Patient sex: M
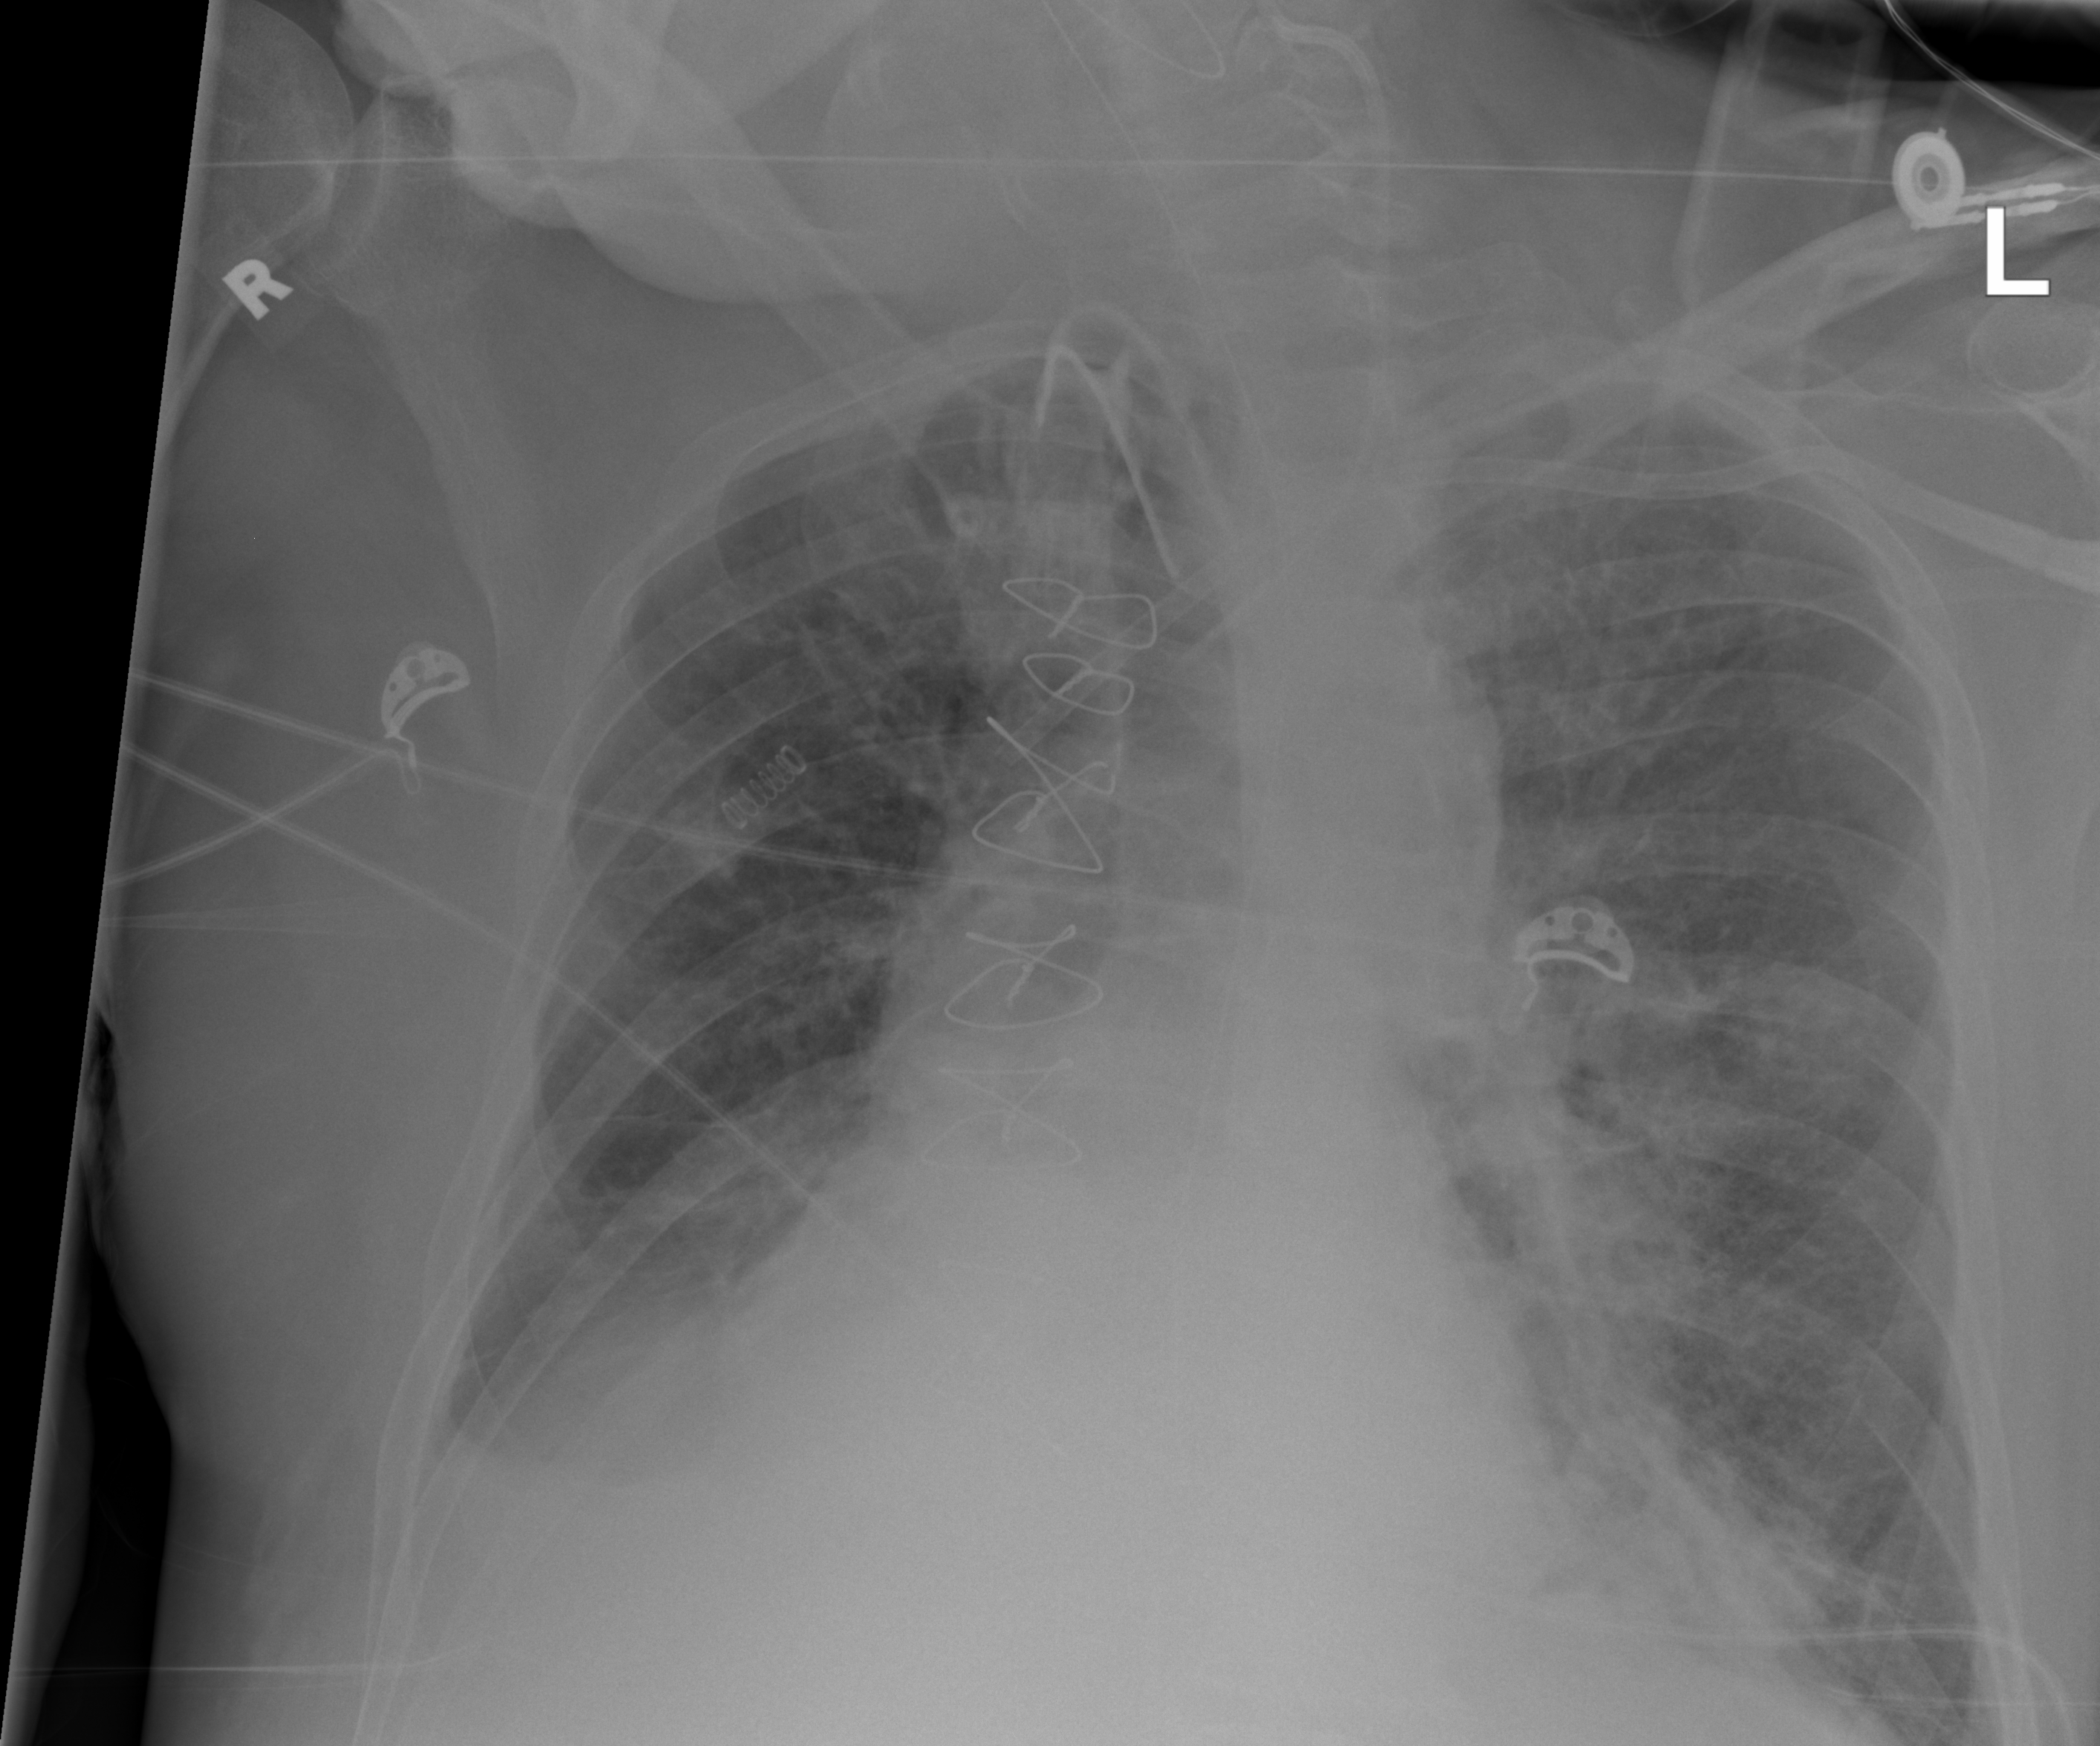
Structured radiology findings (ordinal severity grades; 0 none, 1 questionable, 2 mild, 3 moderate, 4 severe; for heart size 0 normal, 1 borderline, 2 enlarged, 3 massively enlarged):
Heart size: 1
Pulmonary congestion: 0
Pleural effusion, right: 2
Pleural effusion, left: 0
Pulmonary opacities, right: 2
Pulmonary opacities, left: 2
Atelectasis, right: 3
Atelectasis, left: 2